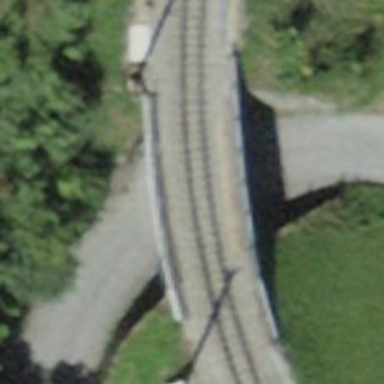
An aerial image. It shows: Narrow-gauge railway bridge with contact line electrification.